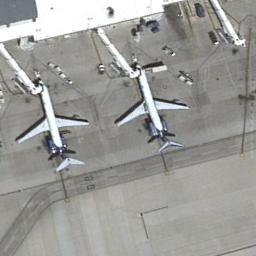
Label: airplane